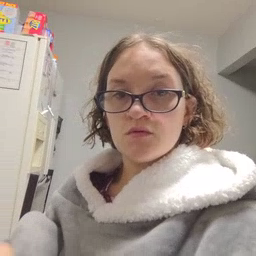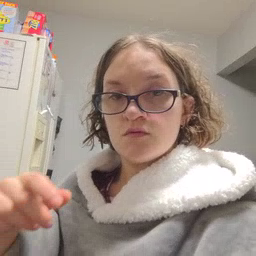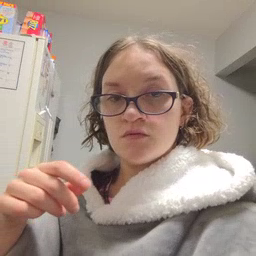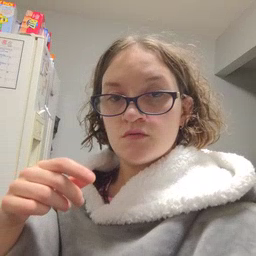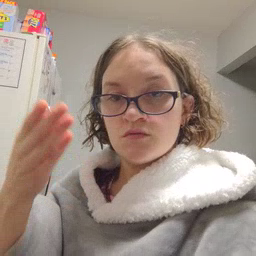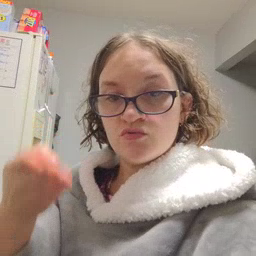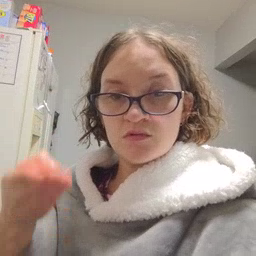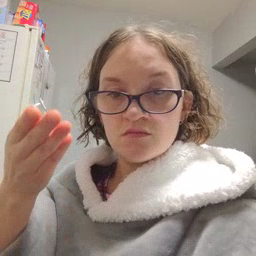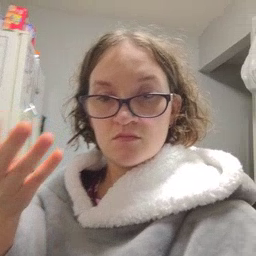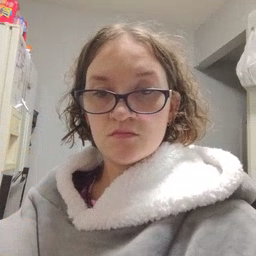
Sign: hesheit